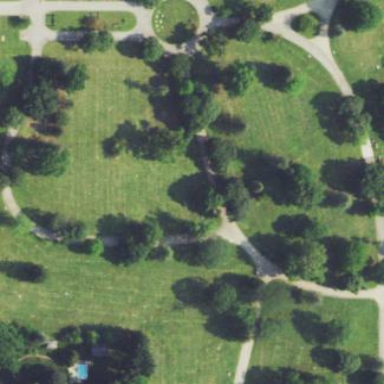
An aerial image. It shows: Cemetery.